Question: I have a big DIV ('#screenArena') where I render several screens. In the image, assume each little square is the size of the screen. White squares have content, while black squares are empty.
The visible part of 'screenArena' is the size of one square. I then scroll ScreenArena to sequentially show the screens as the user swipes.

To take advantage of hardware scrolling, that by the way really rocks, I use:
'''
#screenArena {
-ms-scroll-snap-type: mandatory;
-ms-scroll-snap-points-x: snapInterval(0%, 100%);
-ms-scroll-snap-points-y: snapInterval(0%, 100%);
scroll-snap-type: mandatory;
scroll-snap-points-x: snapInterval(0%, 100%);
scroll-snap-points-y: snapInterval(0%, 100%);
overflow:auto;
}
'''
This works as expected, so as the 'screenArena' has many "squares" with different screens, the user swipes and the scroll snaps in each square.
The problem: Not all positions are valid, some are empty, so I'd like to cancel the scroll event at runtime if I decide it's an empty position.
With JQuery:
'''
$("#screenArena").scroll(function(scrollEvent) {
if (CHECK_SQUARE_IS_EMPTY()) {
window.console.log ("Scrolling prevented");
var origEvent=scrollEvent.originalEvent;
origEvent.preventDefault();
origEvent.stopPropagation();
return false;
} else {
window.console.log ("Scrolling permitted");
return true;
}
});
'''
However, this doesn't prevent the scrolling. Not 'stopPropagation', not 'preventDefault', neither returning 'false'.
Is there a way to do this?
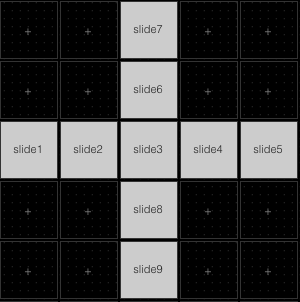
Answer: Tried a lot of things and found a very simple solution that works decently.
If during the scroll event I decide the square is empty, I just reset the 'scrollTop' / 'scrollLeft' to the original (initial) position inside the event:
'''
$("#screenArena").scroll(function(scrollEvent) {
if (CHECK_SQUARE_IS_EMPTY()) {
window.console.log ("Scrolling prevented");
if (SCROLLING_UP || SCROLLING_DOWN) this.scrollTop=ORIGINAL_SCROLL_TOP_POSITION;
if (SCROLLING_LEFT || SCROLLING_RIGHT) this.scrollLeft=ORIGINAL_SCROLL_LEFT_POSITION;
} else {
window.console.log ("Scrolling permitted");
}
});
'''